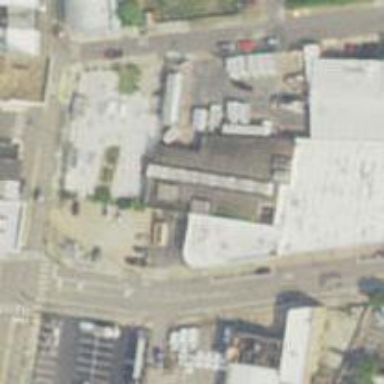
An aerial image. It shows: Commercial building.